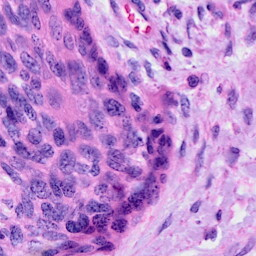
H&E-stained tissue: Cervix